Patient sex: M
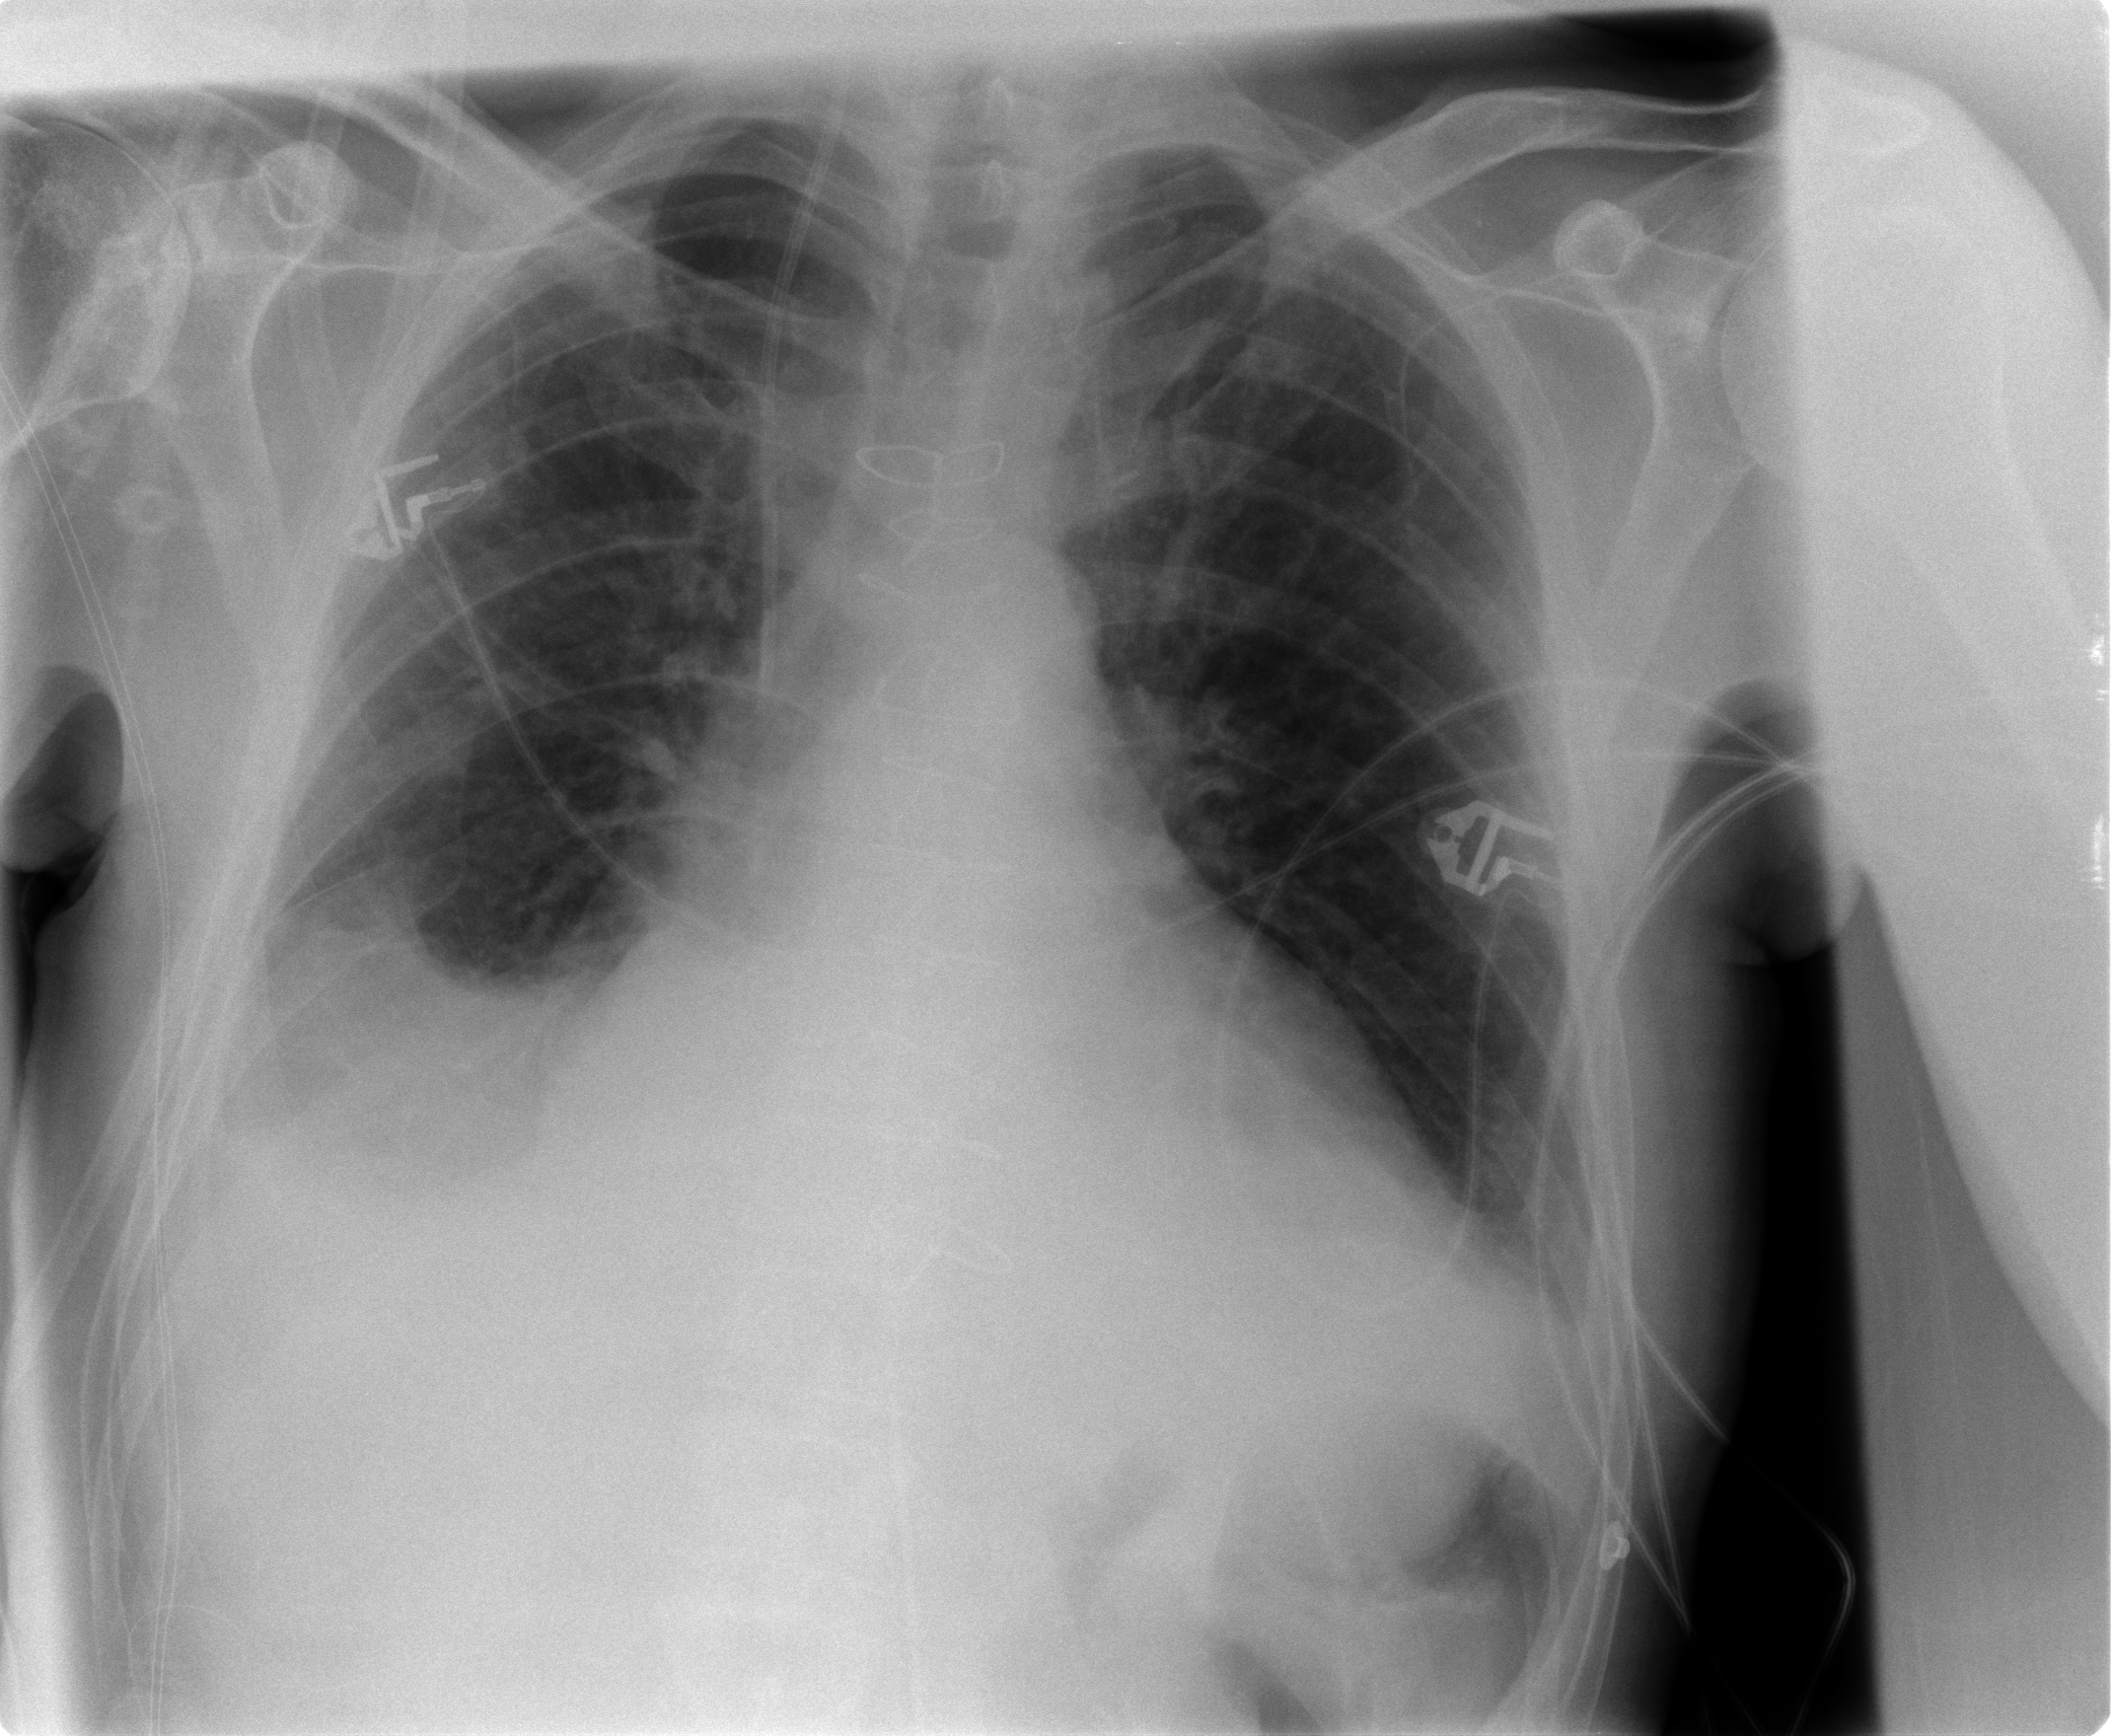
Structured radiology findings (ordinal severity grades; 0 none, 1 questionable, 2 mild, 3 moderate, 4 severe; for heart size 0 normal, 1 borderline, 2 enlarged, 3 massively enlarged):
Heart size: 2
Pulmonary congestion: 2
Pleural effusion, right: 3
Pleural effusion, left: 2
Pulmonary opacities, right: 0
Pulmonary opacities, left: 0
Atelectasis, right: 2
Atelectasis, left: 2